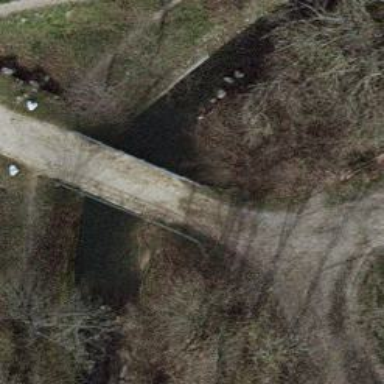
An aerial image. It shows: Concrete bridge over grade1 track.